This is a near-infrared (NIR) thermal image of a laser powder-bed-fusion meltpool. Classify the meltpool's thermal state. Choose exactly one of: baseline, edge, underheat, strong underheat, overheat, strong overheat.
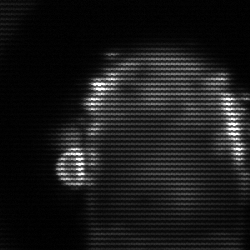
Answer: baseline